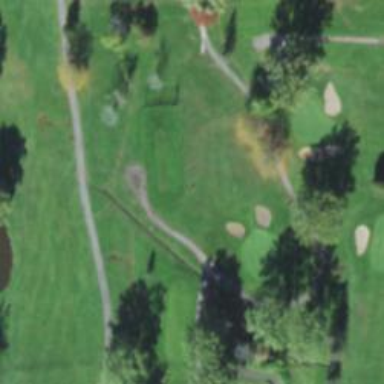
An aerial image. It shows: Path for golf carts.